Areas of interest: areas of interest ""Schneider Building""
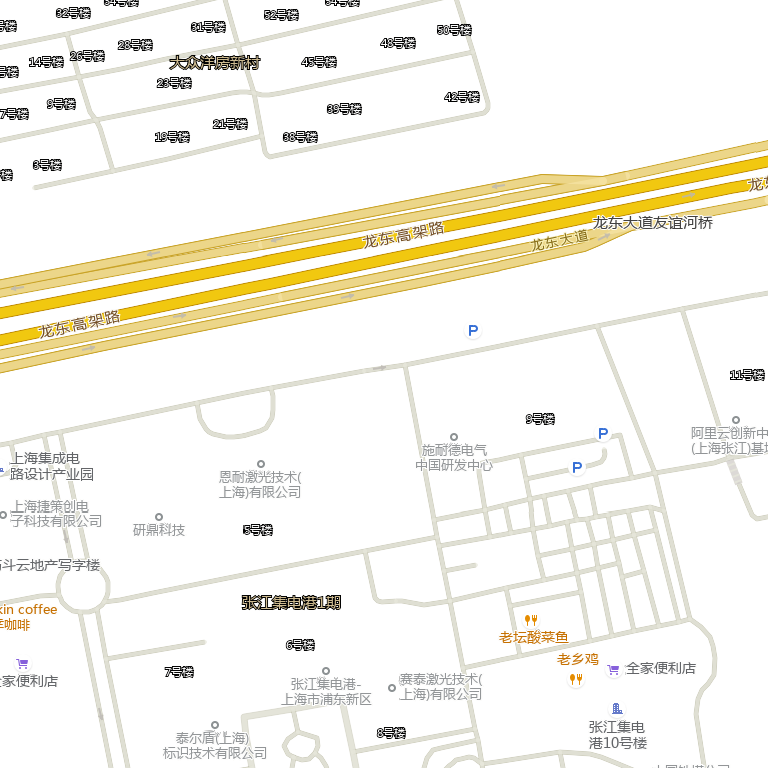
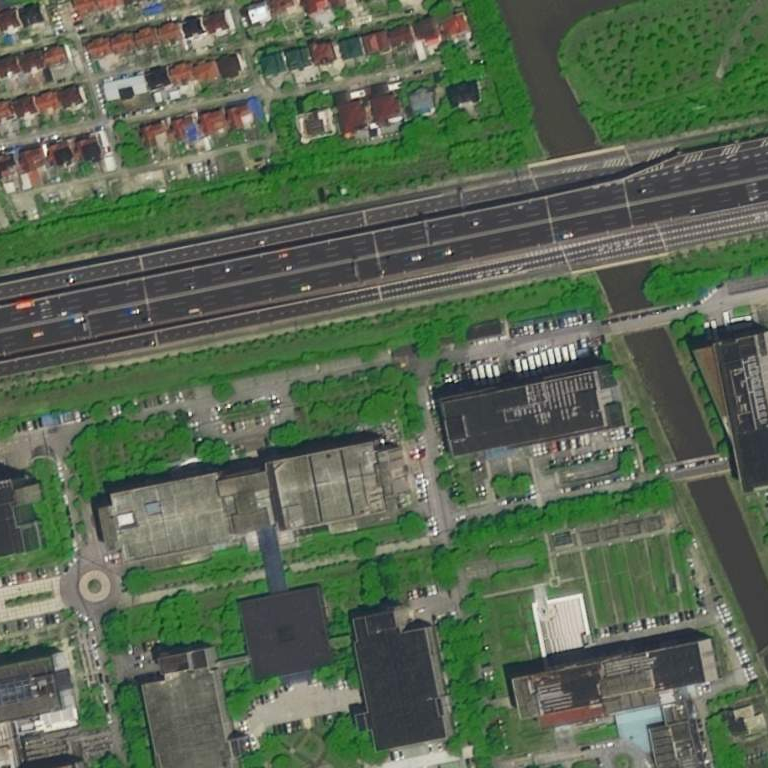